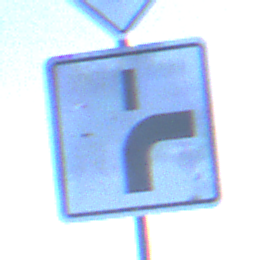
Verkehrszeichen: VerlaufVorfahrtsstrasse8
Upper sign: Vorfahrtsstrasse
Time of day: MorningAfternoon
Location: Outdoor (Nature)
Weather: PartlyCloudy
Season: NotSpecified
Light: Natural